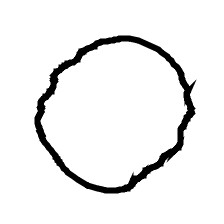
Shape: circle